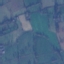
Label: Pasture